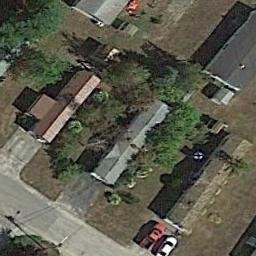
Label: residential